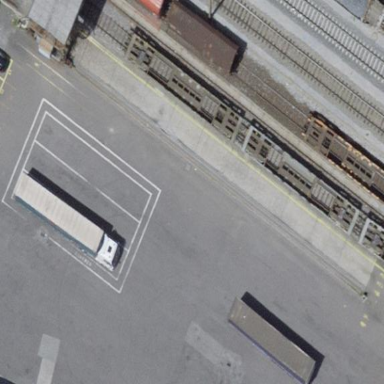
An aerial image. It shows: Container terminal railway loading facility.